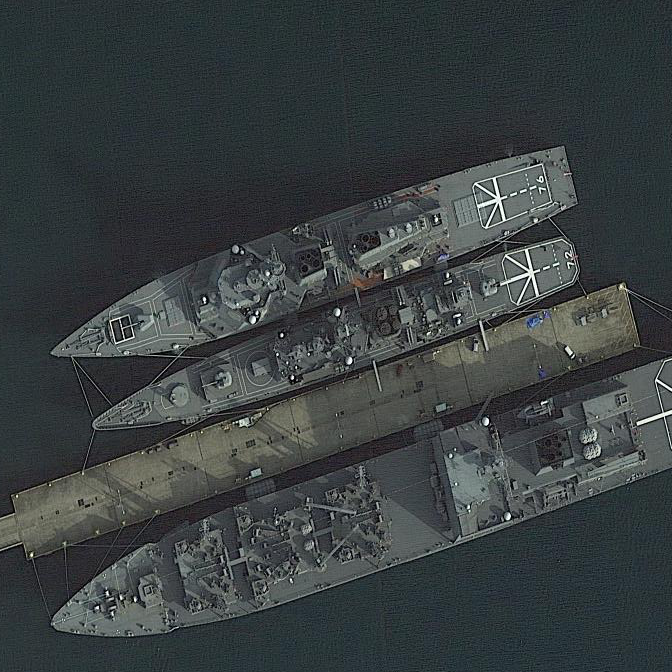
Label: cruiser